Question: I am trying to bind the text box and the JQuery AutoComplete feature. When I checked the Firebug AJAX Request & Response it returns like the following. But the textbox is not showing any items. Could you please advise me, what I am doing wrong? Thanks.

Here is my coding:
'''
$("#<%= TextBox1.ClientID %>").autocomplete({
source: function (request, response) {
$.ajax({
url: "/contractors/web_services/wsSM.asmx/SearchDrugs",
type: "POST",
dataType: "json",
data: {
'LocationID': "10543",
'Search': request.term
},
success: function (data) {
response($.map(data.d, function (item) {
return {
value: item.FullDrugName,
id: item.DrugID
}
}))
}
});
},
delay: 1,
minLength: 2,
select: function (event, ui) {
alert(ui.item.id);
}
});
'''
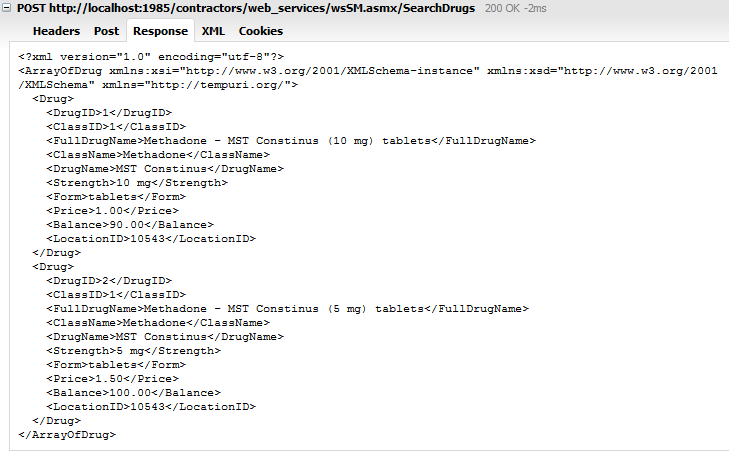
Answer: In addition to <URL>, you're going to need to change the way you process the xml response. It doesn't look like you have a 'd' property on the return data, and you also need to look for the correct nodes in the XML structure and pull out their text to build the response array that you return to the widget.
Based on the XML you've provided, it might look something like this:
'''
$("#<%= TextBox1.ClientID %>").autocomplete({
source: function (request, response) {
$.ajax({
url: "/contractors/web_services/wsSM.asmx/SearchDrugs",
type: "POST",
dataType: "json",
data: {
'LocationID': "10543",
'Search': request.term
},
success: function (data) {
response($(data).find("Drug").map(function (_, el) {
var $el = $(el);
return {
label: $el.find("FullDrugName").text(),
value: $el.find("DrugID").text()
};
}));
});
},
delay: 1,
minLength: 2,
select: function (event, ui) {
alert(ui.item.id);
}
});
'''
Here's an example that's just using the XML string (without an AJAX request): <URL>